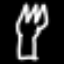
Label: fork